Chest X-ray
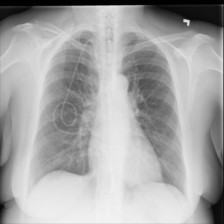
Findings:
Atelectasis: negative
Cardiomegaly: negative
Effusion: negative
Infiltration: negative
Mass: negative
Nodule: negative
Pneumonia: negative
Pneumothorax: negative
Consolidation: negative
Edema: negative
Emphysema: negative
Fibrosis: negative
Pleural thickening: negative
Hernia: negative